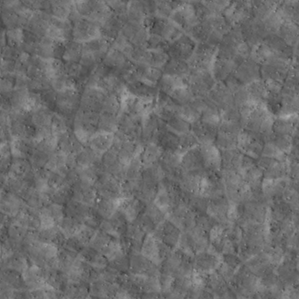
Label: non_frost